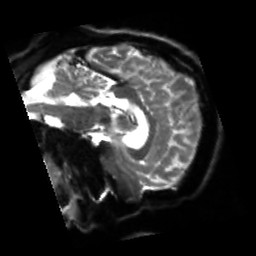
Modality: sbref
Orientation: sagittal
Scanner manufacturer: siemens
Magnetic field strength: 3 T
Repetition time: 4 s
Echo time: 0.0594 s